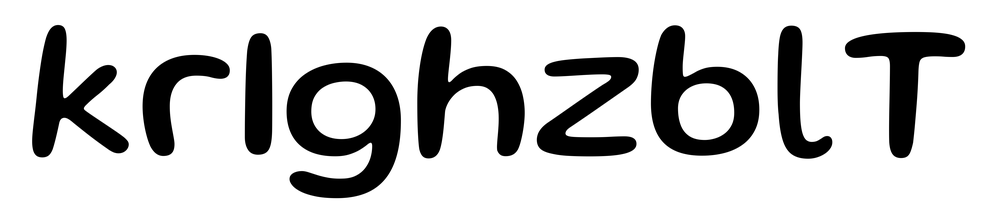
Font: Gluten_Regular